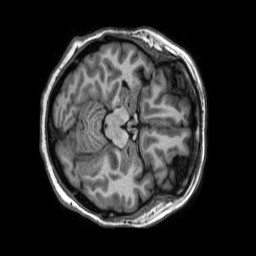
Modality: T1w
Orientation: axial
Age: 40
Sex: female
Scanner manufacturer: philips
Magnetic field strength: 1.5 T
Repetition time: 0.00712 s
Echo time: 0.003216 s